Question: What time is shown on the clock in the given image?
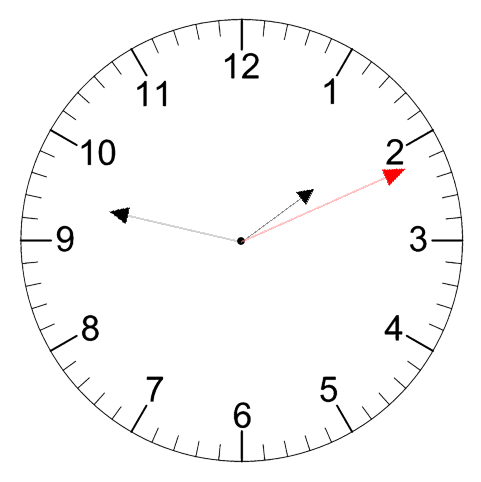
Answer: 01:47:11